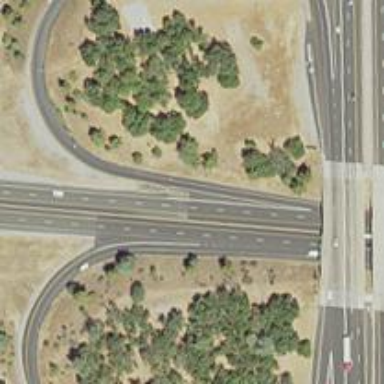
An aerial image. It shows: Junction.